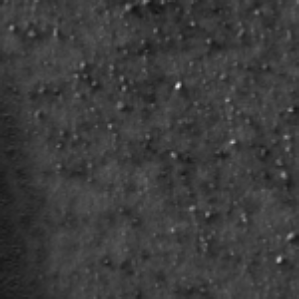
Label: frost